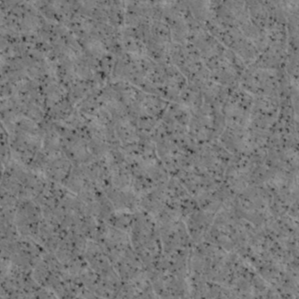
Label: non_frost